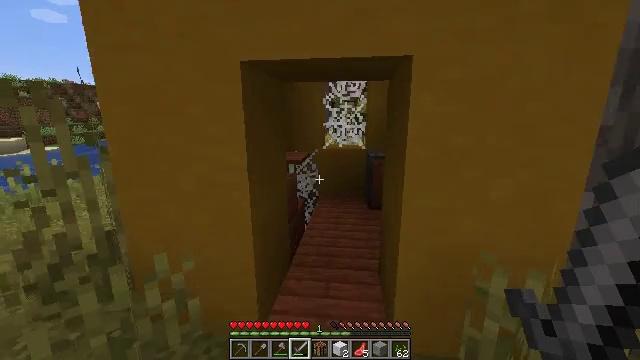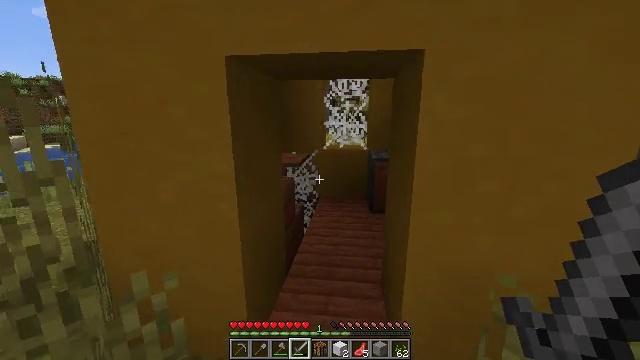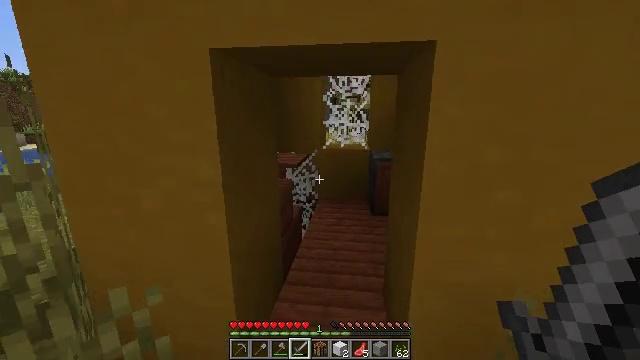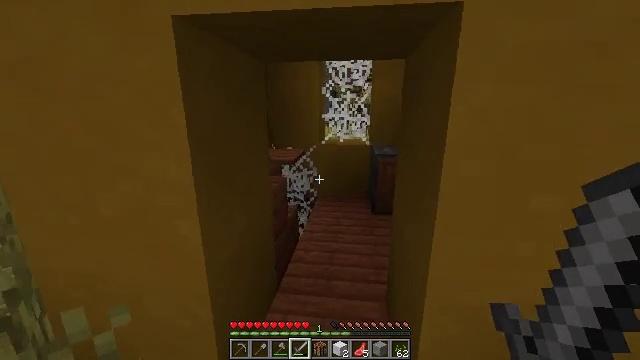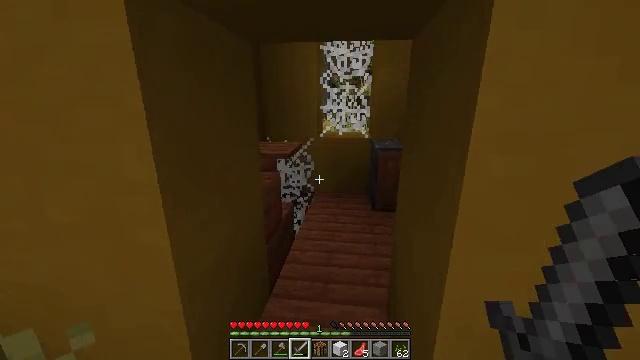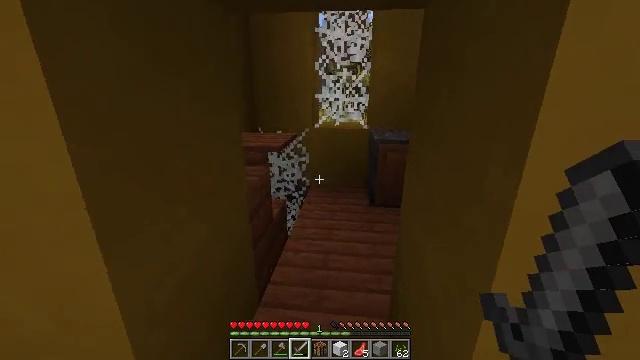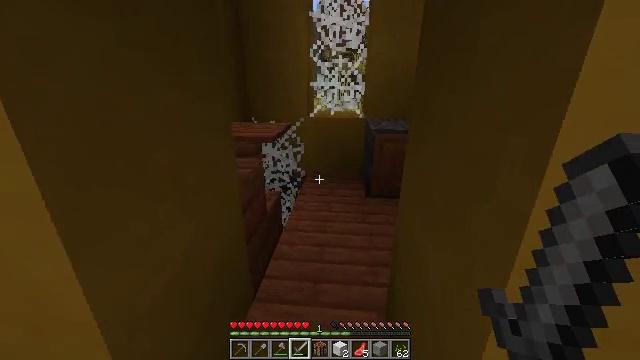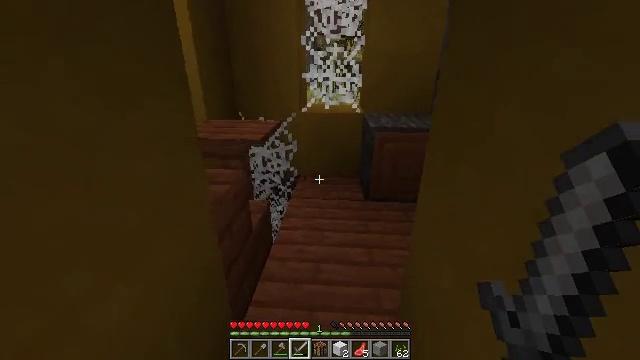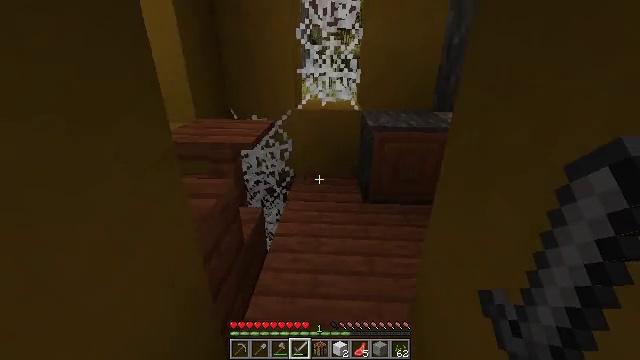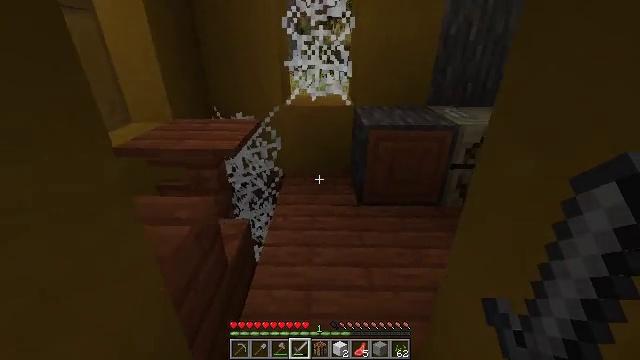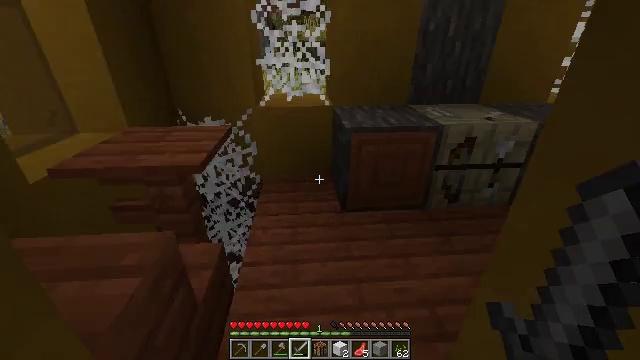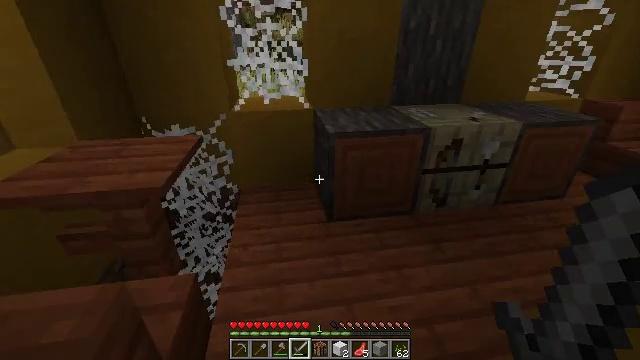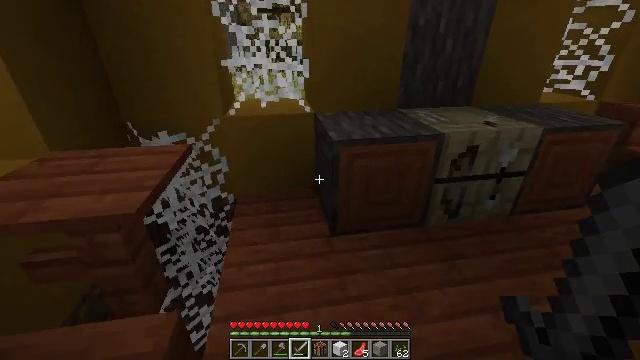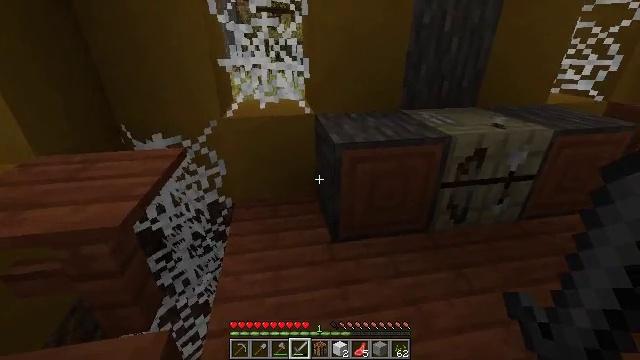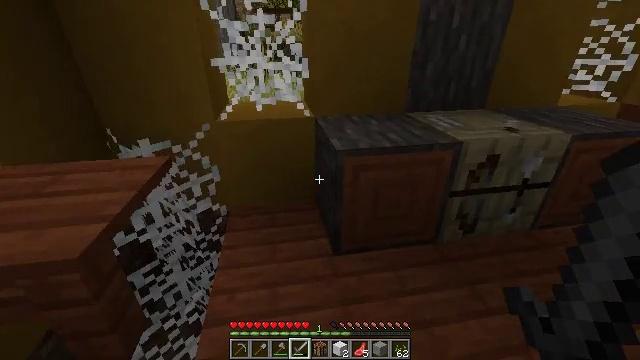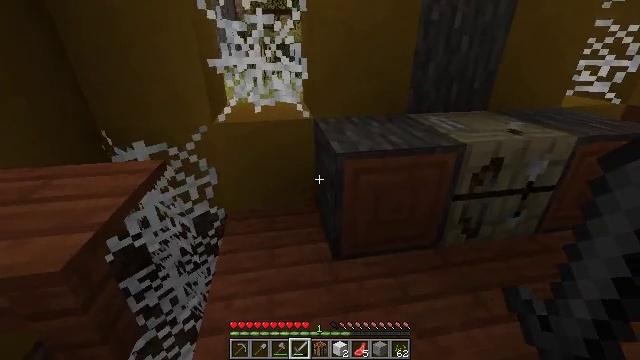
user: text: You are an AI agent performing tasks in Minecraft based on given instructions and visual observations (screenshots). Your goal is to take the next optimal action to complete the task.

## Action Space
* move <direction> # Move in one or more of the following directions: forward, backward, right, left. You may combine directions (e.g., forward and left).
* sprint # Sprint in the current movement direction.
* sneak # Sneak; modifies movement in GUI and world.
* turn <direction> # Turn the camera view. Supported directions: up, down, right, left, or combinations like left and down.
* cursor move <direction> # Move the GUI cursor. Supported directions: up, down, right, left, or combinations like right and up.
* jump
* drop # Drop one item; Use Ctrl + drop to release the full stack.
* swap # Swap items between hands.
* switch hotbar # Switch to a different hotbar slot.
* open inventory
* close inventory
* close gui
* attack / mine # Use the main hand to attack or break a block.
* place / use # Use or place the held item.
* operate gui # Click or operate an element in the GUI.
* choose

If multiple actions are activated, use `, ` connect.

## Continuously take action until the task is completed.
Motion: motion action
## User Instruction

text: Destroy the orange bed to move it.
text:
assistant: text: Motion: move forward
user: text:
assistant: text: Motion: move forward
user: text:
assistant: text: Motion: move forward, turn down
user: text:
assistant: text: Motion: move forward, turn down
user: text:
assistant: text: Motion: move forward, turn down
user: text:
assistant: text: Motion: move forward, turn right and down
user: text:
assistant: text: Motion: move forward, turn right and down
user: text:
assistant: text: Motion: move forward, turn down
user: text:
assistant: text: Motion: move forward, turn right and down
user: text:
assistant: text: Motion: move forward, turn right
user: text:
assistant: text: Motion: move forward, turn right
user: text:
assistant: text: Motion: move forward
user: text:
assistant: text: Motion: move forward
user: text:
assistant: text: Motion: no_op
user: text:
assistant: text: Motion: no_op
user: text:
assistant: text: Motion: turn right
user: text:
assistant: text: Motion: turn right
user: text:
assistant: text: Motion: turn right and up
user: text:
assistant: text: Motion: turn right and up
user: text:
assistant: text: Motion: turn right and up
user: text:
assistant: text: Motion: move forward, turn right
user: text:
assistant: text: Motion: move forward
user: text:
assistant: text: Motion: move forward
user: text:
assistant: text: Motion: move forward
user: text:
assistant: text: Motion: move forward
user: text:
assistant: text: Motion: move forward
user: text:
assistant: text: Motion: no_op
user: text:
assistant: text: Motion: no_op
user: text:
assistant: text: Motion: no_op
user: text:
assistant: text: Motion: no_op